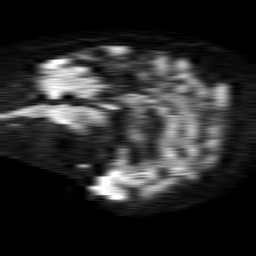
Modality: TRACE
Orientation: sagittal
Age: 78
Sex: female
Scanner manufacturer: philips
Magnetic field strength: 1.5 T
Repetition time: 4.6 s
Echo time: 0.08941 s